Question: I'm trying to scaffolding an application, and I would like my website to be responsive with mobiles.
I would like to insert a logo, but I really don't know how to do it like the image below:

I would like an image to be where the blue box is. What is the 'HTML' tag to do this?
When inserting the image, I would like the image to resize and be proportionate to the rest of the page.
Here is the view that I have created so far:
'''
@model someModel.Models.LoginViewModel
<div class="row">
<div class="col-md-8 col-sm-12 col-xs-12">
<section id="loginForm">
@using (Html.BeginForm("Login", "Account", new { ReturnUrl = ViewBag.ReturnUrl }, FormMethod.Post, new { @class = "form-horizontal", role = "form" }))
{
@Html.AntiForgeryToken()
@Html.ValidationSummary(true)
<div class="form-group">
<div class="col-md-12">
@Html.TextBoxFor(m => m.UserName, new { @class = "form-control", @placeholder="USUARIO"})
</div>
</div>
<div class="form-group">
<div class="col-md-12">
@Html.PasswordFor(m => m.Password, new { @class = "form-control", @placeholder="SENHA" })
</div>
</div>
<div class="form-group">
<div class="col-sm-12 col-xs-12">
<button type="submit" class="btn btn-success btn-block">Entrar</button>
</div>
</div>
<div class="form-group">
<div class="col-md-10 col-sm-12 col-xs-12 visible-sm visible-xs">
<button type="submit" class="btn btn-primary btn-block" onclick="location.href='@Url.Action("Register", "Account")'">Ainda Nao Tenho Conta</button>
</div>
</div>
<div class="form-group">
<div class="col-md-10 col-sm-12 col-xs-12 visible-sm visible-xs">
<button type="submit" class="btn btn-info btn-block">Esqueci Meu Usuario Ou Senha</button>
</div>
</div>
}
</section>
</div>
</div>
@section Scripts {
@Scripts.Render("~/bundles/jqueryval")
}
'''
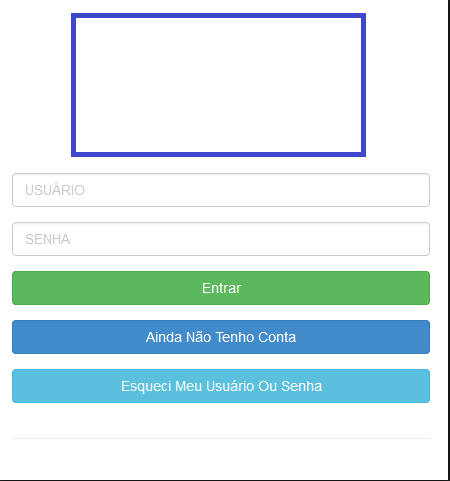
Answer: So there's a few things here. The first thing is inserting an image. This can be achieved with the 'img' tag that is part of HTML. This is for actually inserting the image and nothing more.
The second part is the classes that bootstrap includes. I won't talk about 'col-md-12' as you're already using that. The 'text-center' (which is built-in to bootstrap) class will center the image like your request into the middle of the 'div'.
The third part which isn't required here is the '@Url.Content("path to image")' which is razor syntax. Essentially, this generates the physical address of the image location when rendered. As an example, I would create a folder called 'Images' in my project which would sit here 'C:\Users\SomeUser\Documents\Visual Studio 2013\Projects\MyProject\MyProject\Images\image.png' and therefore render as 'Images\image.png'. As per the comment, a more realistic version would be '@Url.Content("~/Images/image.png")'. The reason for using this is because no matter where the page is located within the hierarchy of the project, the razor syntax will make sure it points to the right location.
The forth part is the 'alt="image"' attribute which is there to make it compliant with W3 standards. At a basic level, it means if the image is not available, the alternative that will be given instead of the image is some text which will display 'image'.
Finally is the class of the image which is 'img-responsive'. This is a built-in bootstrap class which makes the image responsive to resizing of the browser / different viewport sizes.
Putting all this together, we end up with a code block that should be located above your first input like:
'''
<div class="col-md-12 text-center">
<img src="@url.content("path to image")" alt="image" class="img-responsive" />
</div>
'''
Here's all of the references towards the answer:
- <URL>